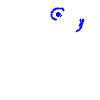
Particle: electron